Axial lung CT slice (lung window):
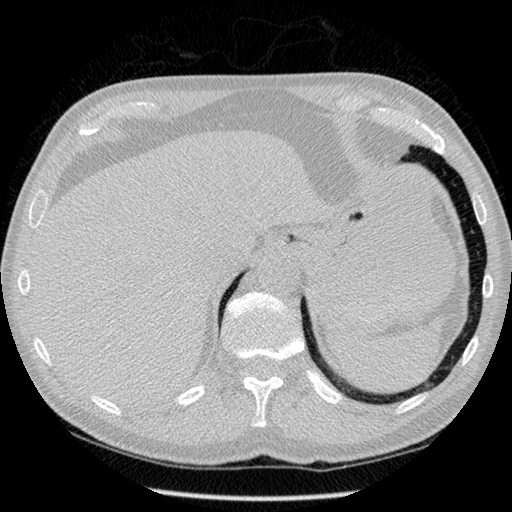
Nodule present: no